Brain MRI, t1w sequence, axial 2D slice.
Patient: age 20, sex F, weight 90 kg, height 1.9 m
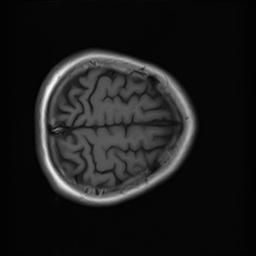